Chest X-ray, AP view. Patient: 46 years old, sex F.
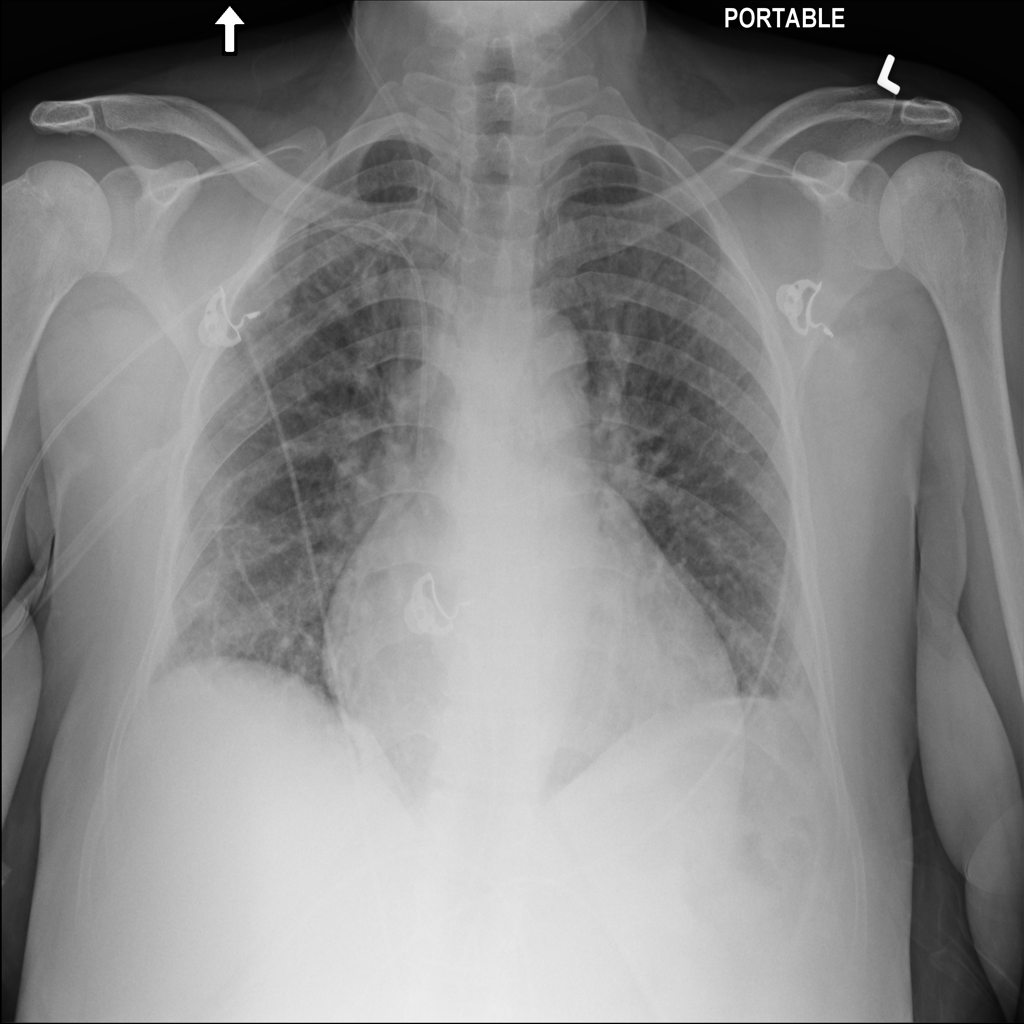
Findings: No Finding